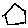
Label: house